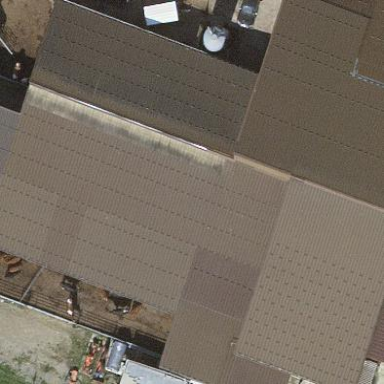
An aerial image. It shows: Farm building.